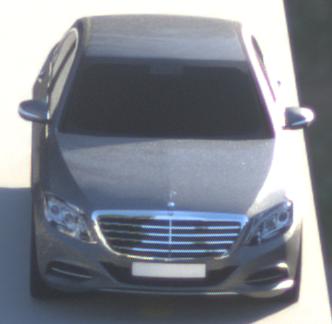
Make: Mercedes-Benz
Model: S 400 HYBRID
Detailed model: S-Class (222) Limousine
Model produced from: 2013/05
Model produced until: 2015/04
Doors: 4
Color: gray
Road condition: dry road
Daytime: sunrise or sunset
Contrast: medium contrast